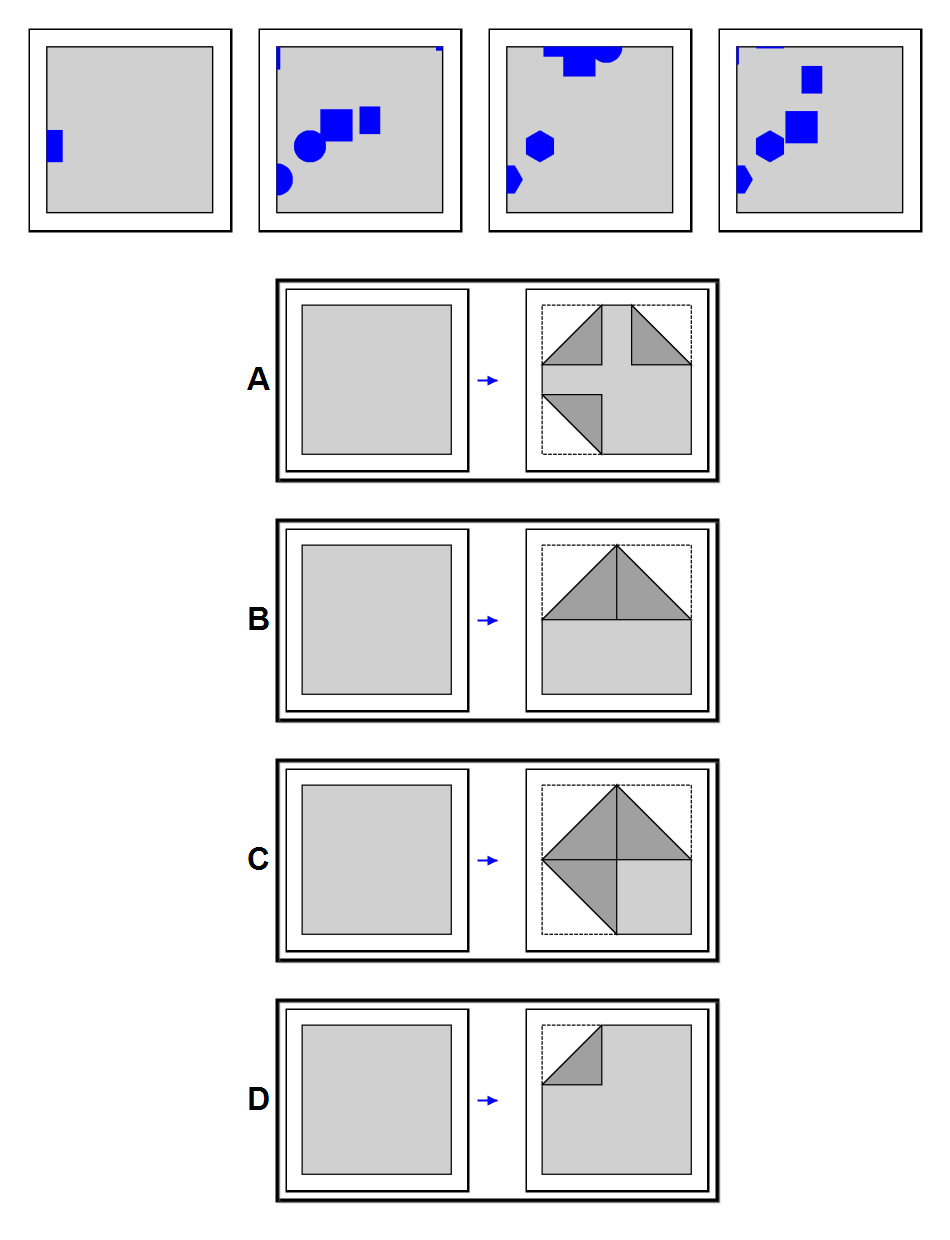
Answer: A